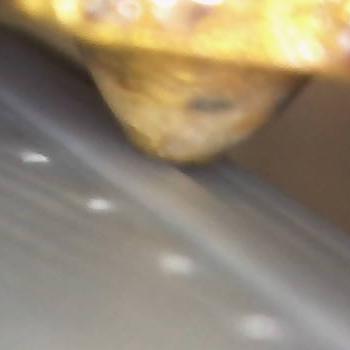
Flow rate: 88%